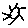
Label: sun